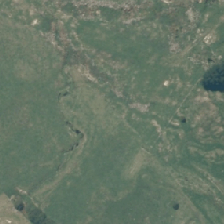
Land cover: high_producing_grassland